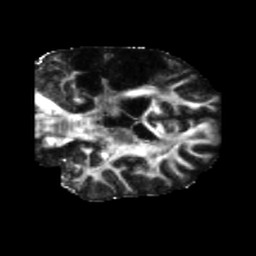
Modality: FA
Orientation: coronal
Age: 58
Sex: male
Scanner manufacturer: siemens
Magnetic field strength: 3 T
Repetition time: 5.47 s
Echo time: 0.0854 s